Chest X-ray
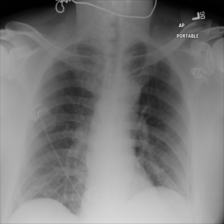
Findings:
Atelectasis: negative
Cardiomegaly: negative
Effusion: negative
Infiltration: negative
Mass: negative
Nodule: negative
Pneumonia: negative
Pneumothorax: negative
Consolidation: negative
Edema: positive
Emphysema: negative
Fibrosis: negative
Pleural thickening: negative
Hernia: negative